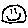
Label: smiley face